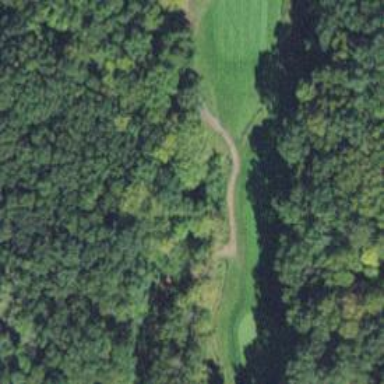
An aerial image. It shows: Service road designated as golf cart path.